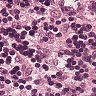
Metastatic tissue present: no